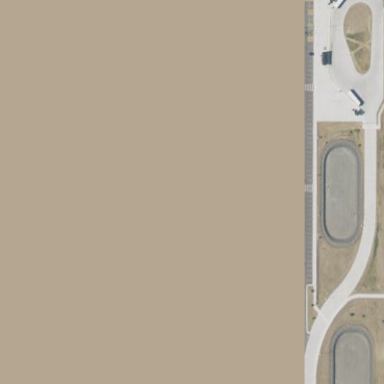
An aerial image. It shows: Parking area with park and ride facilities.